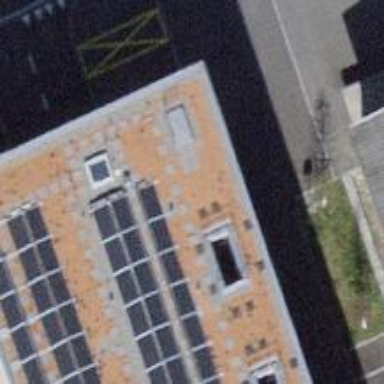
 consisting of solar photovoltaic panels."